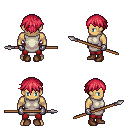
a pixel art fantasy rpg character, male body template, human, tanned skin, white tunic, red pants, ruby red short bangs hairstyle, metal gloves, brown shoes, spear, four views (front, back, left, right), 2x2 character sprite sheet, small pixel art, hard edges, no anti-aliasing